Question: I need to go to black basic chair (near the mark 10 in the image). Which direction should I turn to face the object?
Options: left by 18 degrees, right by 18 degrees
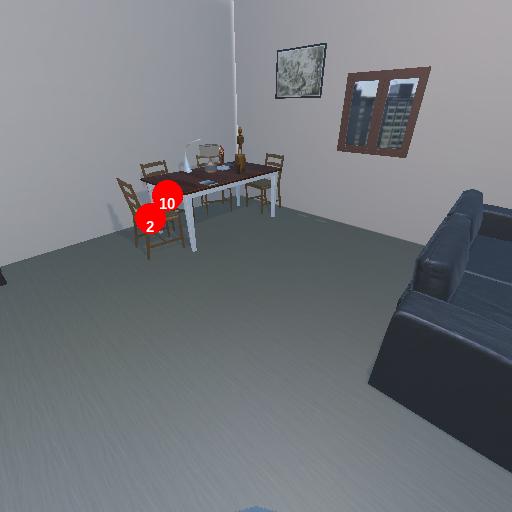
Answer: left by 18 degrees